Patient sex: M
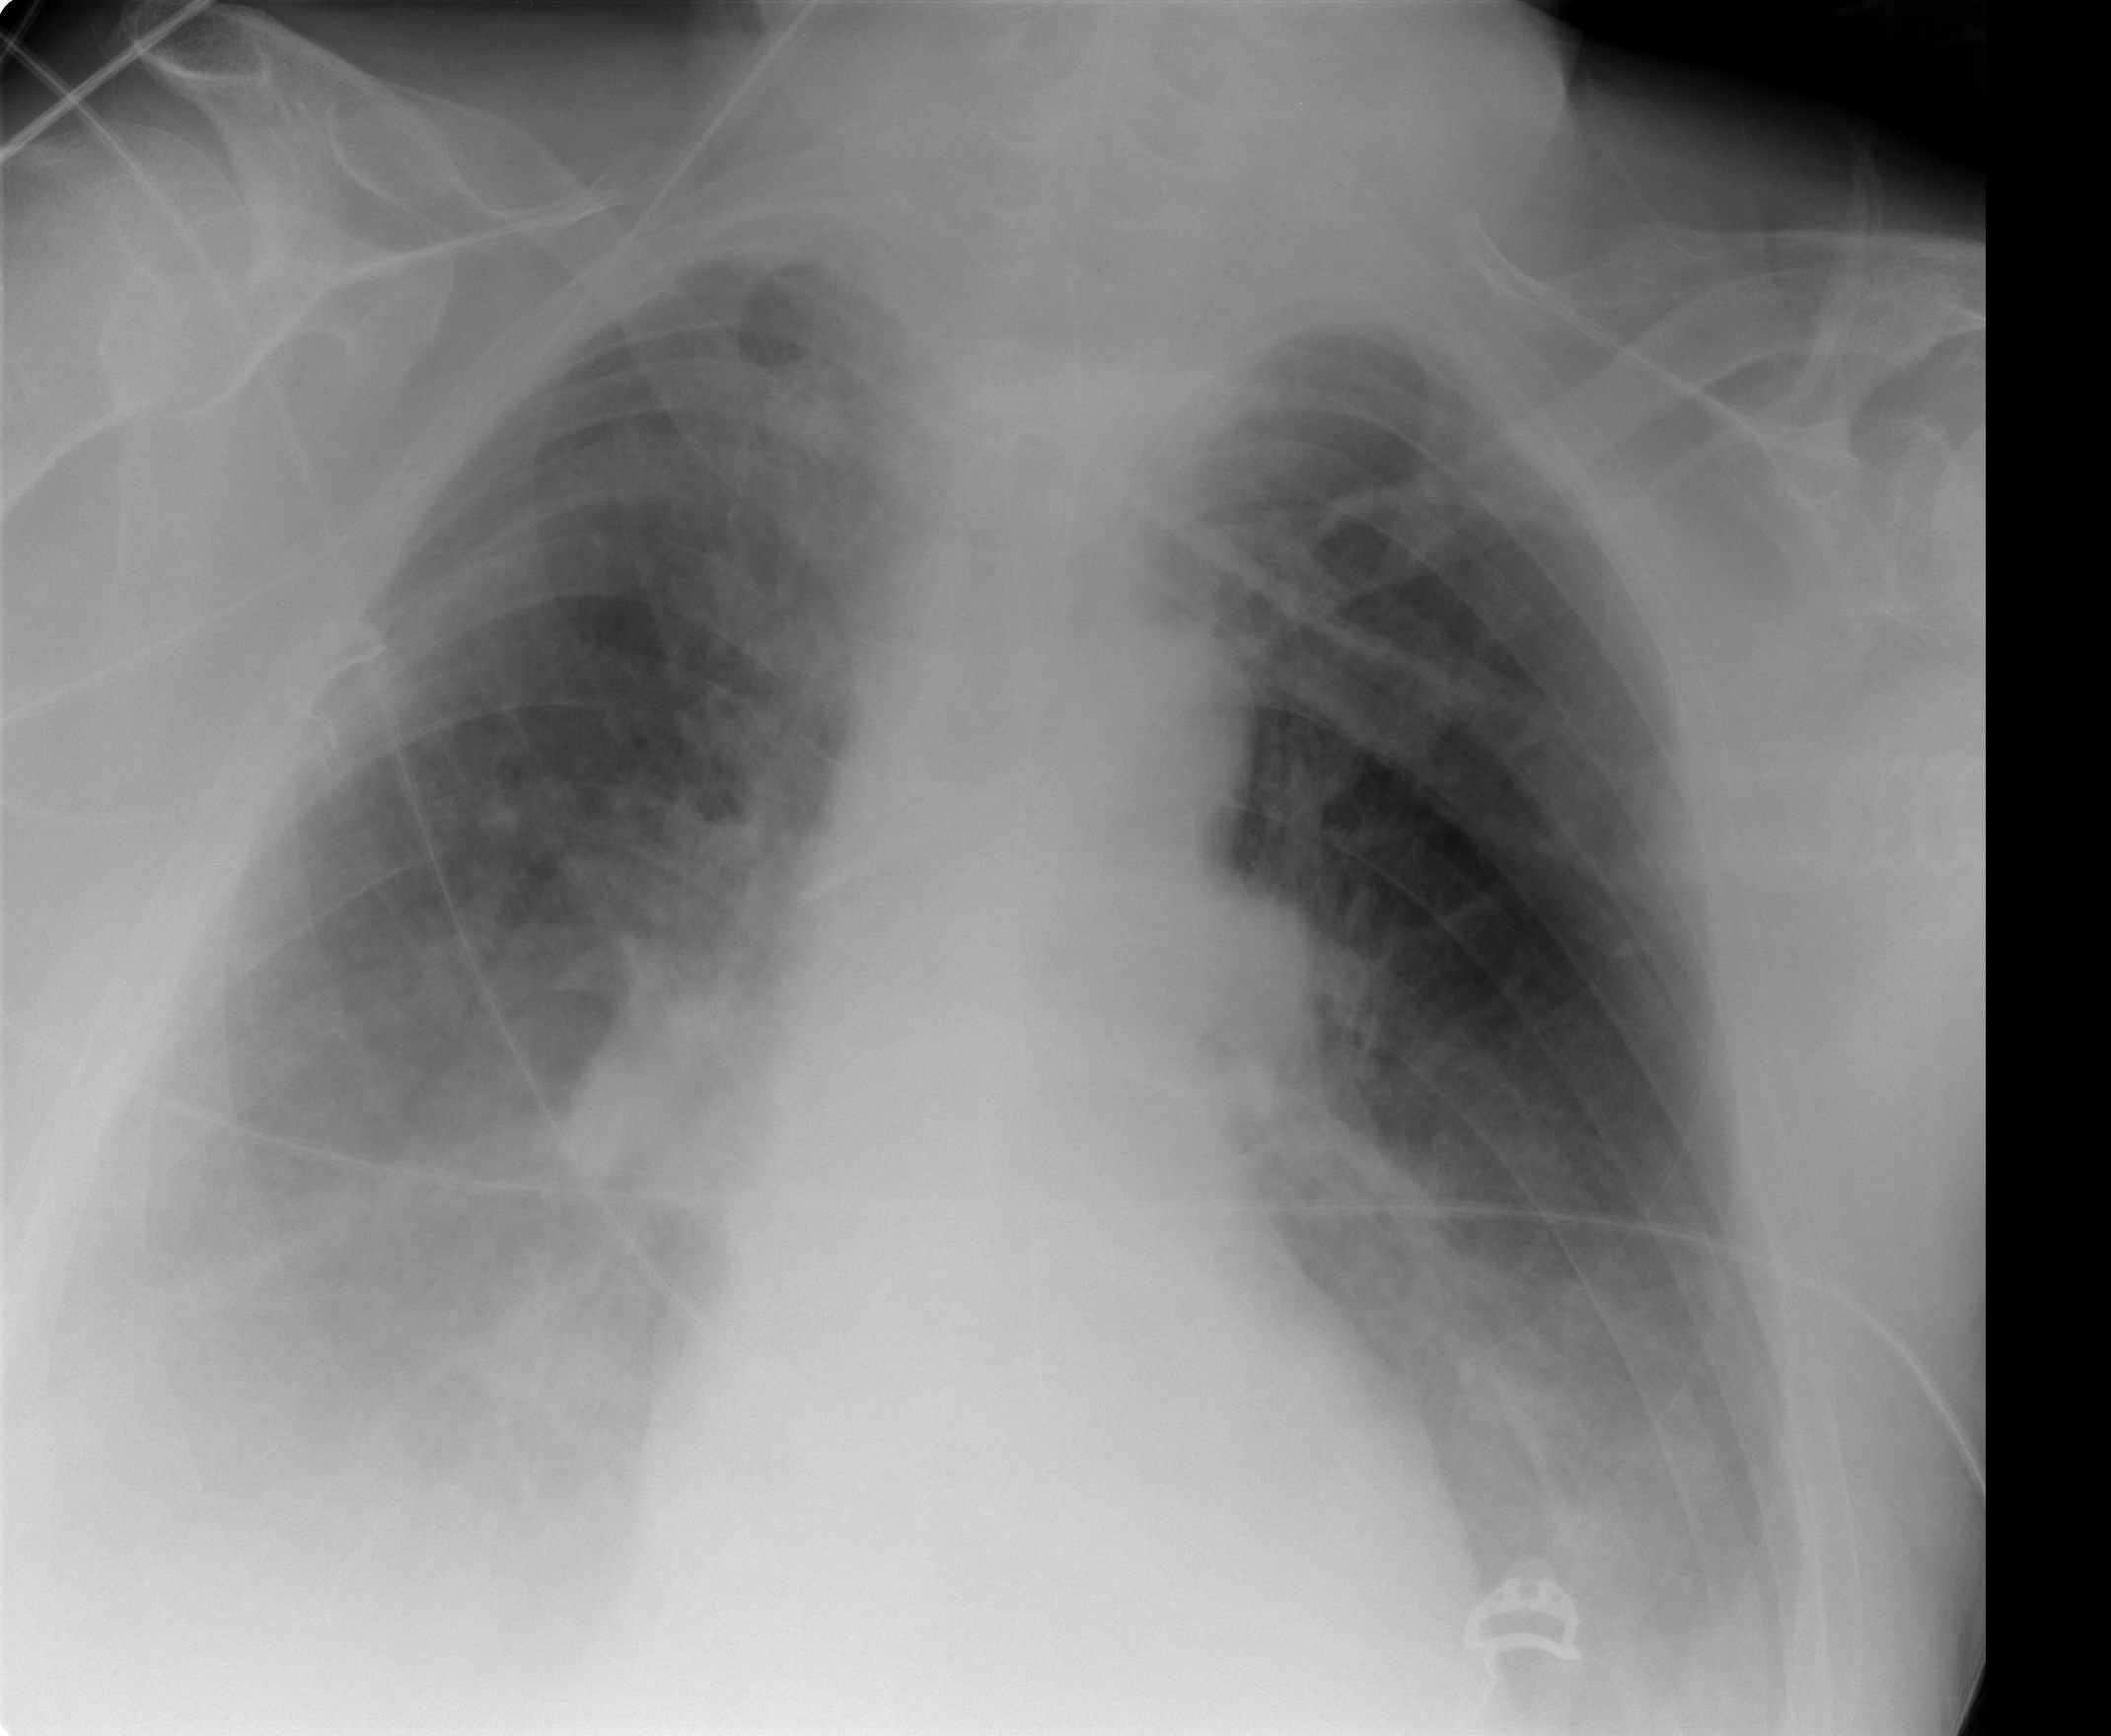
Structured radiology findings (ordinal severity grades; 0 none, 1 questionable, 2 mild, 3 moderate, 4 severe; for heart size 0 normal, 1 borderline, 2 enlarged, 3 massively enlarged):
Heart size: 0
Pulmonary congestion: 2
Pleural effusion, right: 3
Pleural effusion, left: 2
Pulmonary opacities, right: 0
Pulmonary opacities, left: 0
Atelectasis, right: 2
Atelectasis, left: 2